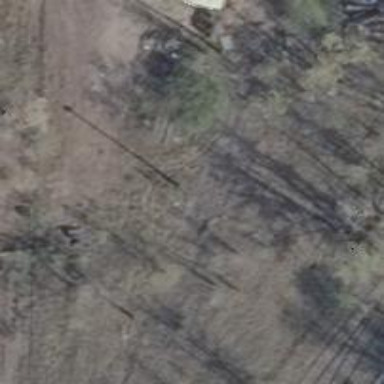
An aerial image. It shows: Abandoned railway spur.